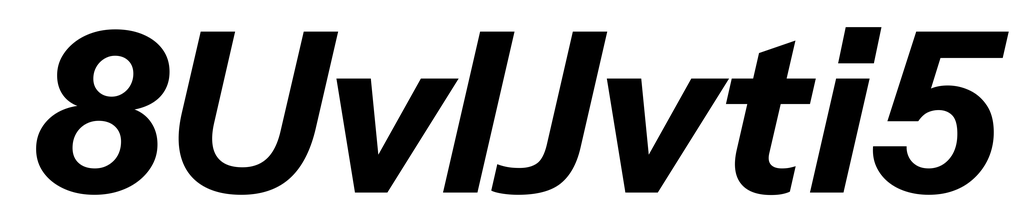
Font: InstrumentSans-Italic_Bold_Italic